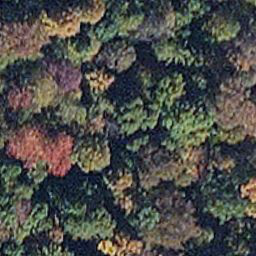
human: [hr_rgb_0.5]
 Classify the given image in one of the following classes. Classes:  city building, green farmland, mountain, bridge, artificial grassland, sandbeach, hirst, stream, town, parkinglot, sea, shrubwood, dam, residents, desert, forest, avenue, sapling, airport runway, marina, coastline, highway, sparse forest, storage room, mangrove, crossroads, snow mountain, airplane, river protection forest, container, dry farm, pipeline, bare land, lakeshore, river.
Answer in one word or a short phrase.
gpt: mangrove